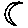
Label: moon